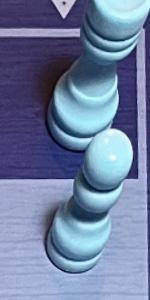
Label: Pawn_White